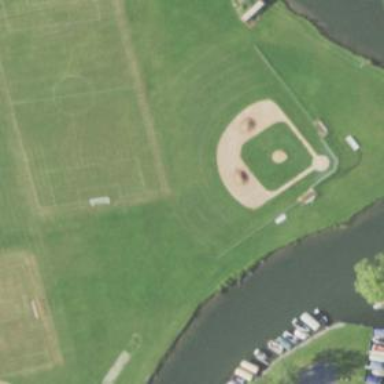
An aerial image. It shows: Baseball pitch for leisure land activities.